Question: In excel 2010, how do I filter a rows in a range where at least 1 cell has red color in the row, shown as below:

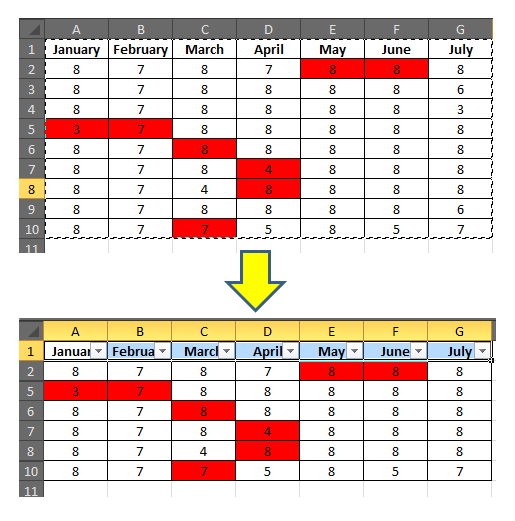
Answer: As per <URL>, I am moving the comment as an answer.
You can add another column that contains the number of cells in the row with red background (you could use a user defined function for that), and then use that column for filtering.
Plus, I have just found <URL>, which appears to point to what you need instead of a user defined function.